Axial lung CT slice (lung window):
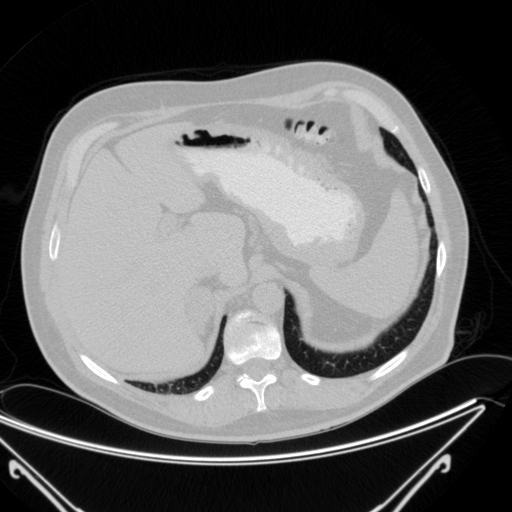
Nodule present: no